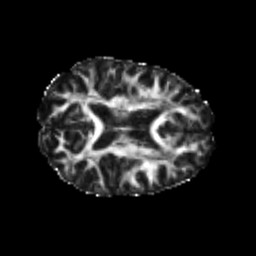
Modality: FA
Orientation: axial
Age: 25
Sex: female
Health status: healthy
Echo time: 0.074 s